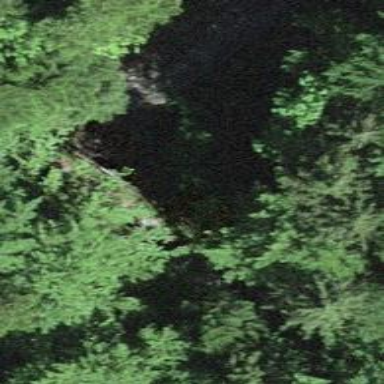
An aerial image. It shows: Culvert tunnel.